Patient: sex M, age 69
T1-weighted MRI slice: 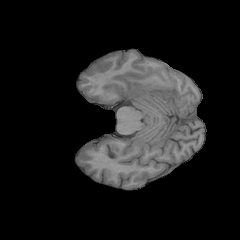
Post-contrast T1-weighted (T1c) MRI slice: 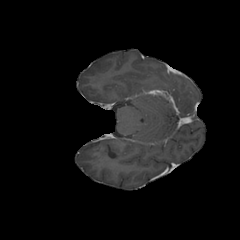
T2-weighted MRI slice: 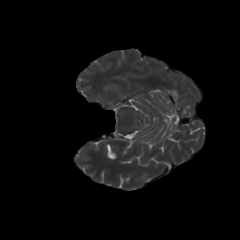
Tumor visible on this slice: yes
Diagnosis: Glioblastoma, IDH-wildtype
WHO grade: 4